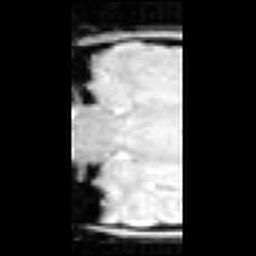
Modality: inplaneT1
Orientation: coronal
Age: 20
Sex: female